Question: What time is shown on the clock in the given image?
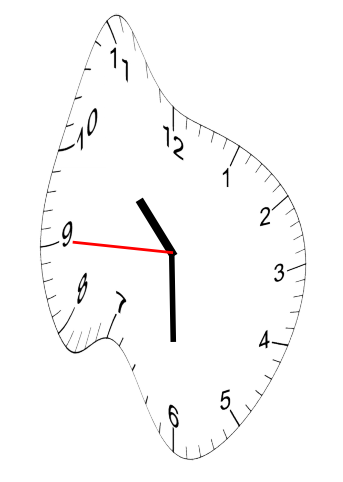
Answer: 10:29:45